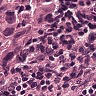
Metastatic tissue present: yes